Question: Uid number?
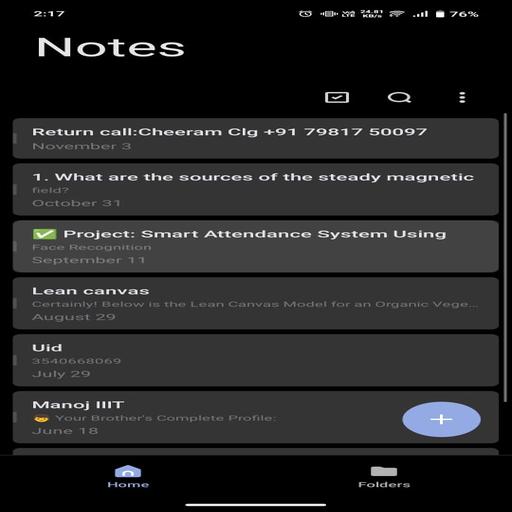
Answer: 3540668069